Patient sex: F
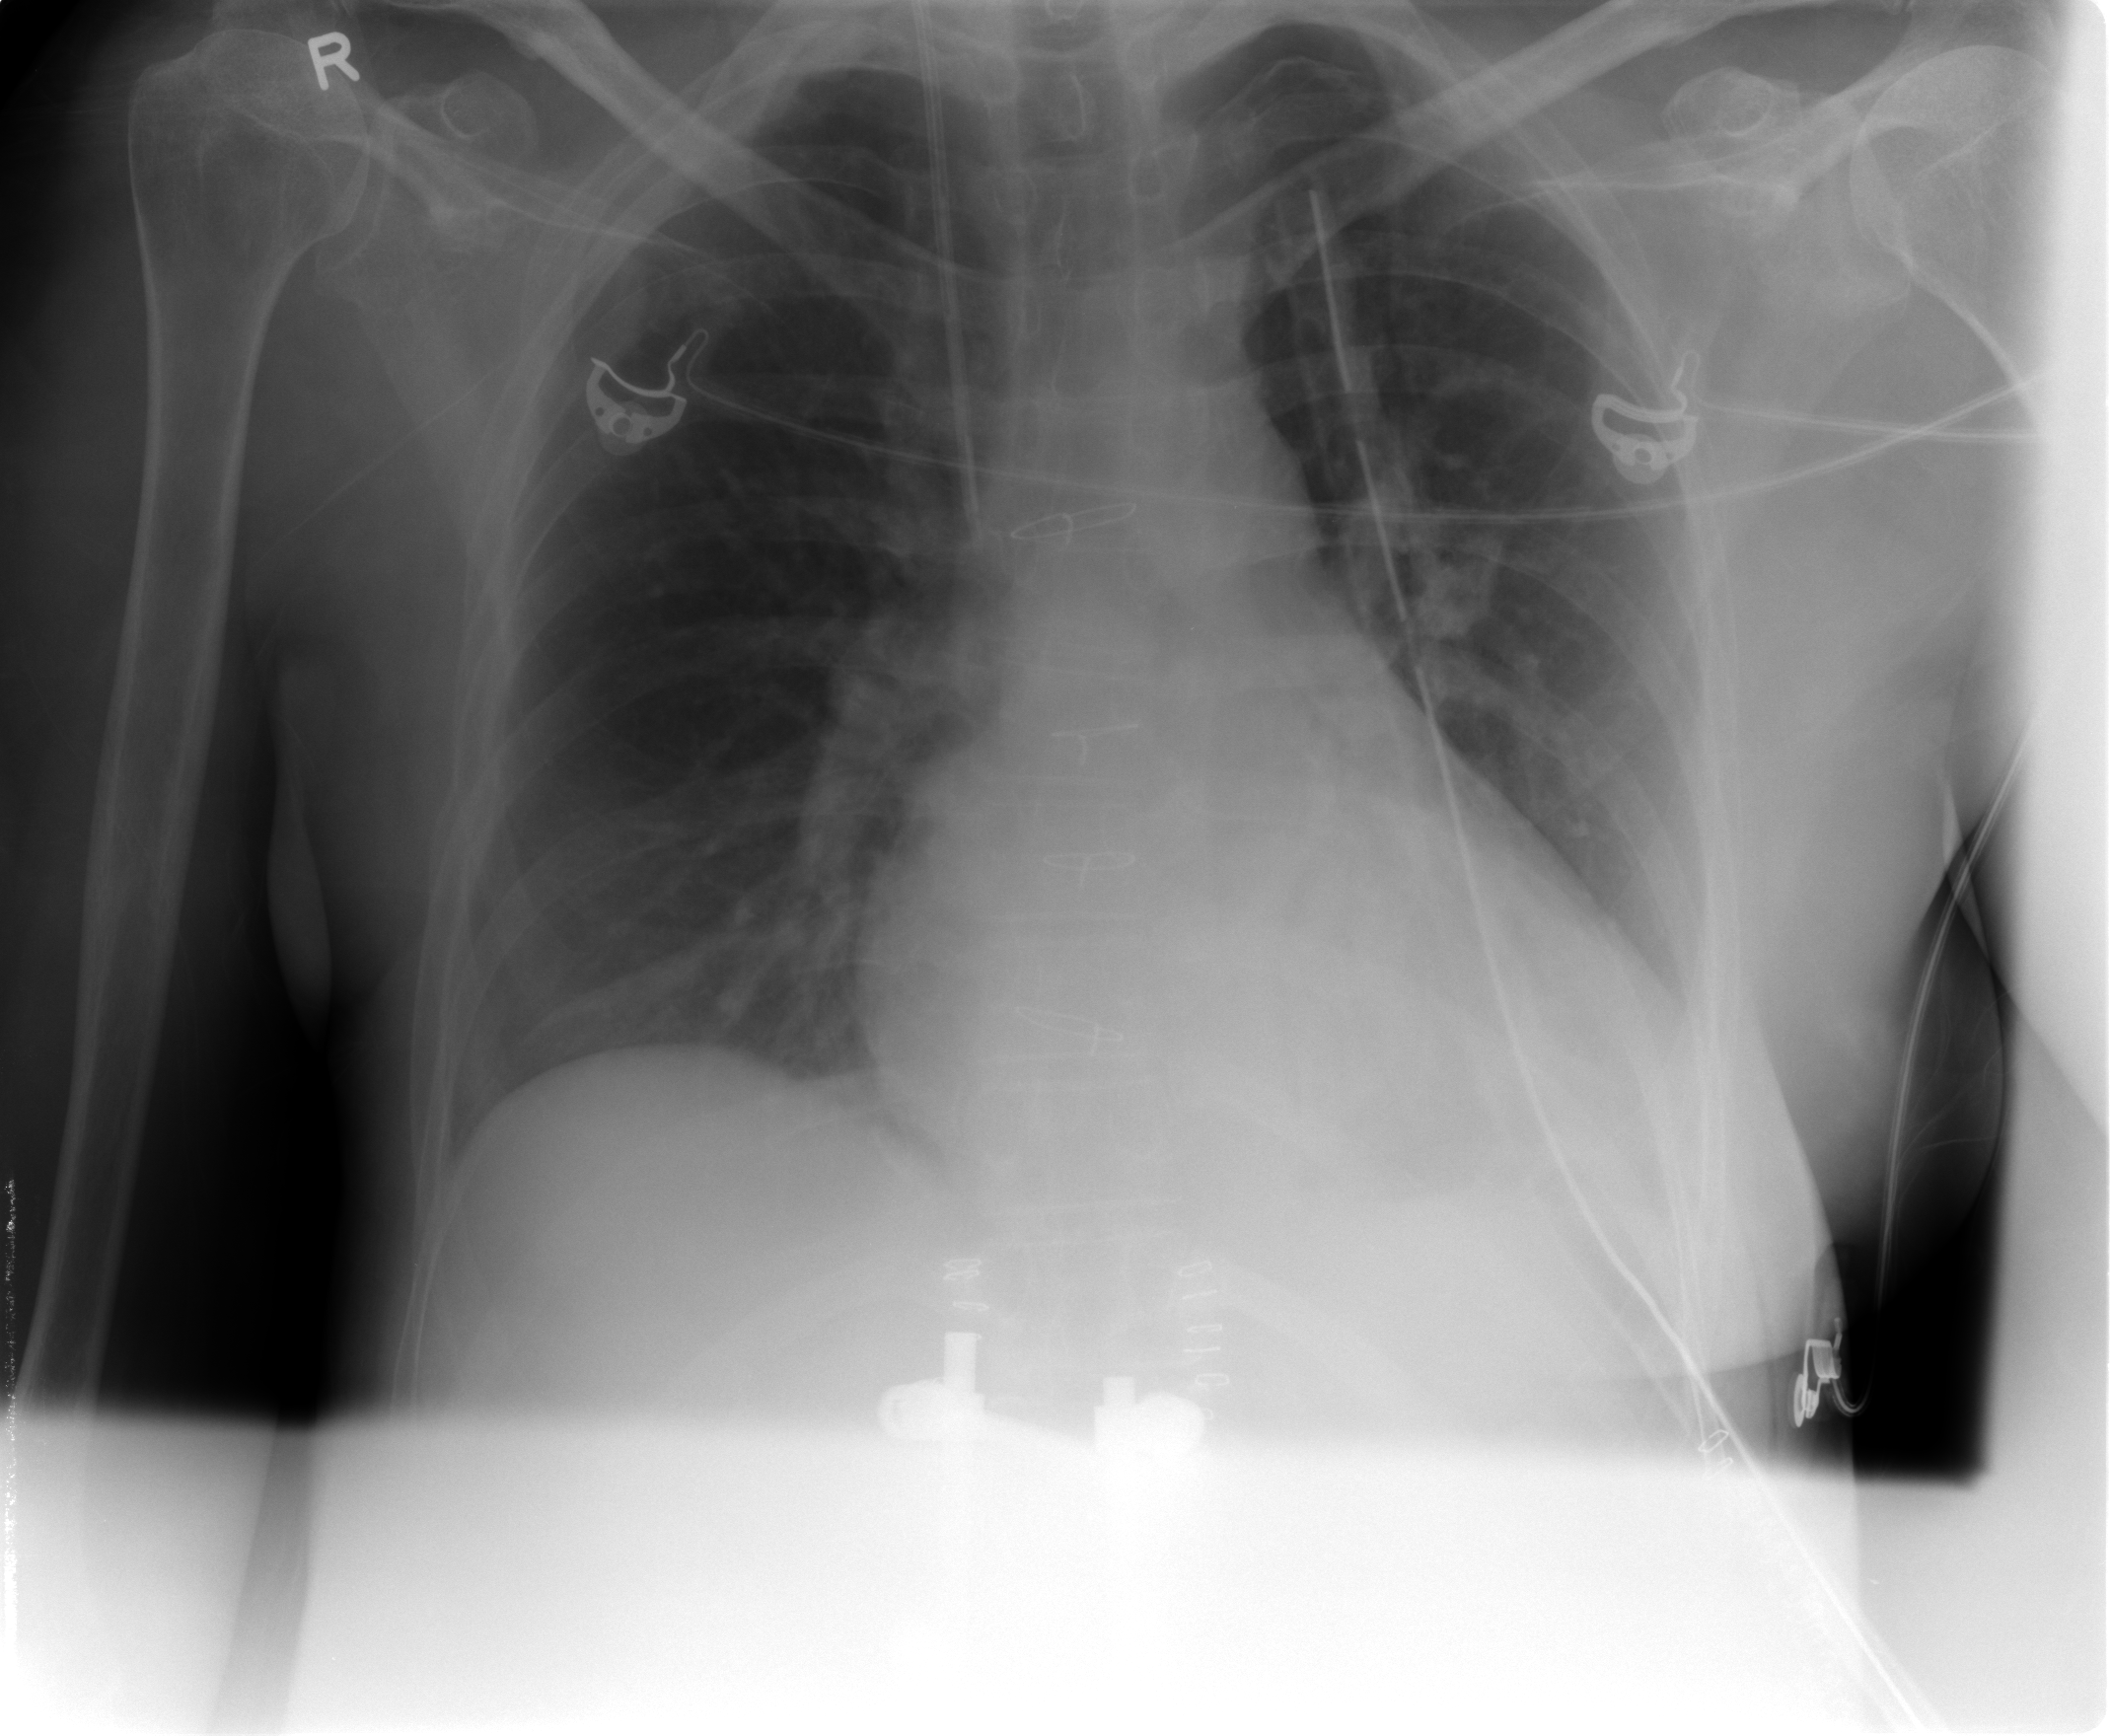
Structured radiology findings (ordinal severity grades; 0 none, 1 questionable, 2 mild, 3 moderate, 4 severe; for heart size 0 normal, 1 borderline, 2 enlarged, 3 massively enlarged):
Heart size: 2
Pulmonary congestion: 2
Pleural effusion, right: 0
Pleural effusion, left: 0
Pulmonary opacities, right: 0
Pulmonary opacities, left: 0
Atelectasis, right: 0
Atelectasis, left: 0